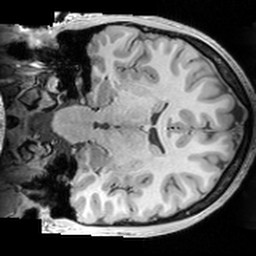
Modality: T1w
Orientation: coronal
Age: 18
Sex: male
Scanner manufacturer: siemens
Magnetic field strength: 3 T
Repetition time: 1.63 s
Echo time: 0.00311 s